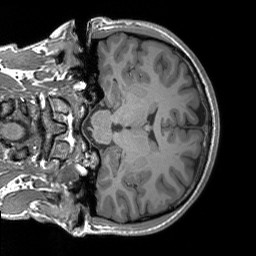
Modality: T1w
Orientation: coronal